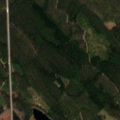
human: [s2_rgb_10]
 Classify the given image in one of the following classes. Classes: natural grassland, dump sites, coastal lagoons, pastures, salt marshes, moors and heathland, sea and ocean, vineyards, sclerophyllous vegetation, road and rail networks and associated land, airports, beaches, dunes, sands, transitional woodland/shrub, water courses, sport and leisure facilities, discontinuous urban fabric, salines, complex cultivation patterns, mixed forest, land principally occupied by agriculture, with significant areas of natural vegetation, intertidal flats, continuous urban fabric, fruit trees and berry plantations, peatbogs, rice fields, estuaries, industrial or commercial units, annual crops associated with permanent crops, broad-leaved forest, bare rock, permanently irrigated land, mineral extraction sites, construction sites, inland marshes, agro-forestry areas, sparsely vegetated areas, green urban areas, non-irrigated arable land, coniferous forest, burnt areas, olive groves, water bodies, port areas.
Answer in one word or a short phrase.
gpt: coniferous forest, mixed forest, water bodies